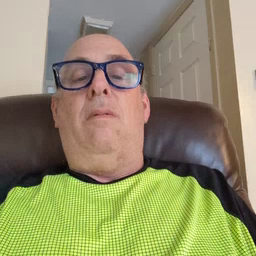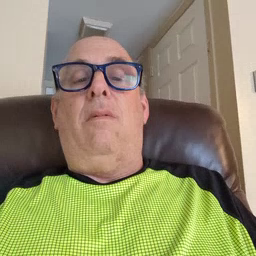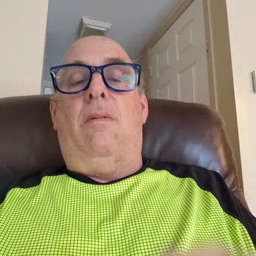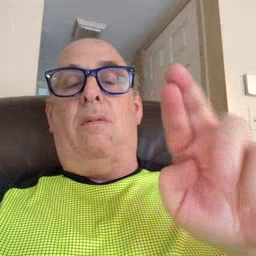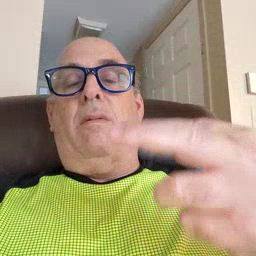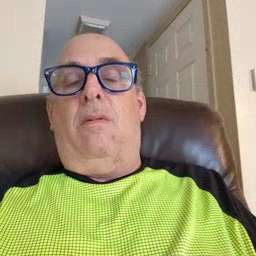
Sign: room